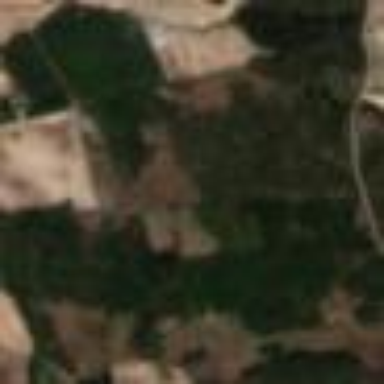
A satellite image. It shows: Mixed woodland with various types of leaves.